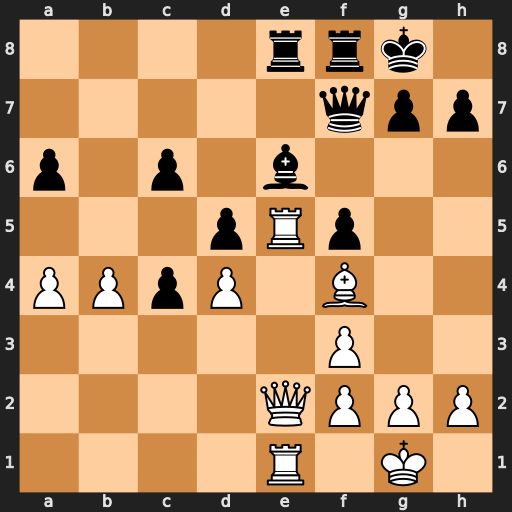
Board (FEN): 4rrk1/5qpp/p1p1b3/3pRp2/PPpP1B2/5P2/4QPPP/4R1K1
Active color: w
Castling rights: -
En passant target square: -
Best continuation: Rxe6 Rxe6 Qxe6 Qxe6 Rxe6